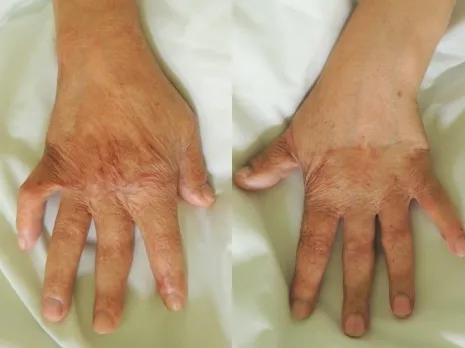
B: Follow-up. Appropriate scar formation of the grafted areas on both hands with scar contracture on the right hand.
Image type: medical_photograph (skin_photograph)